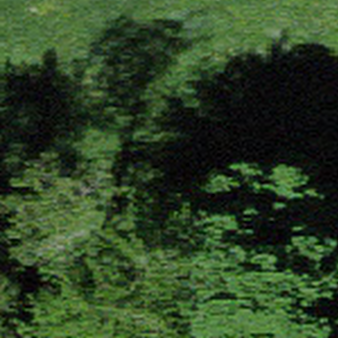
Label: other